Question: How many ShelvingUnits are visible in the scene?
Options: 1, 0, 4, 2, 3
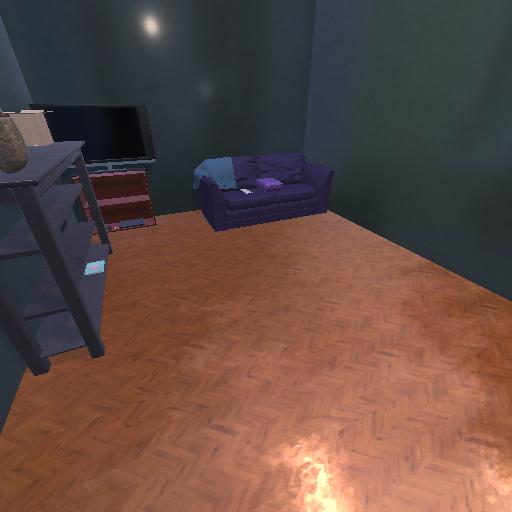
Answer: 1